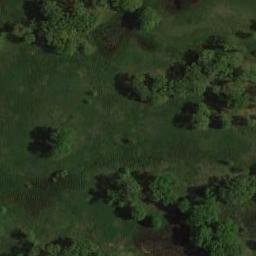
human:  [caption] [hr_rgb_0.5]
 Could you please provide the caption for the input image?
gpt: This meadow has dense grasses and some trees .

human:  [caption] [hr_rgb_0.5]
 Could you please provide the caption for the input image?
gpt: There are many green trees on the green grass .

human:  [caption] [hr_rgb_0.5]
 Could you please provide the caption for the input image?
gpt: The entire image is dominated by grass .

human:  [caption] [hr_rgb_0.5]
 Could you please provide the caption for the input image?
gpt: There are some trees on the meadow .

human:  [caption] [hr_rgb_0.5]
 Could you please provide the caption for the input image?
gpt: There are many green trees on the green meadow .